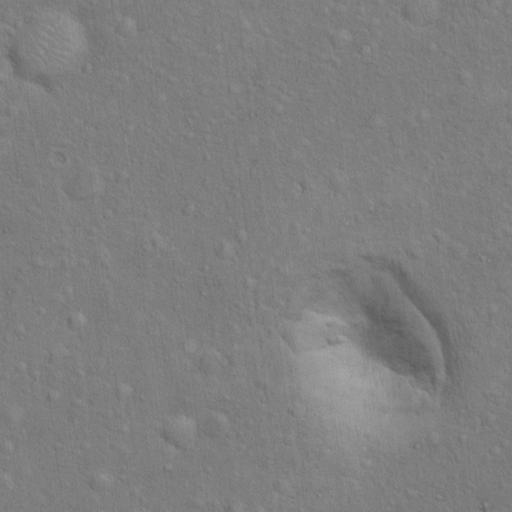
Classes present: Background, Cone